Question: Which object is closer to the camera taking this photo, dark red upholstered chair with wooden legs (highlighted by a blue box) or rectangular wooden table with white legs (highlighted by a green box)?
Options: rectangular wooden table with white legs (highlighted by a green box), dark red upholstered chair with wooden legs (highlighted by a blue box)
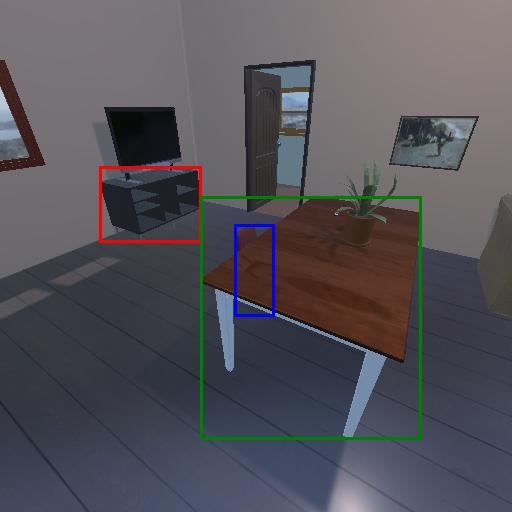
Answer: rectangular wooden table with white legs (highlighted by a green box)